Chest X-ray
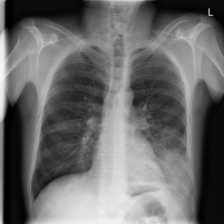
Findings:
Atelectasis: negative
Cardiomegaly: negative
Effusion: negative
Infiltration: negative
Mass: negative
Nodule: negative
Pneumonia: negative
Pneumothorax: negative
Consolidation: positive
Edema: negative
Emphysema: negative
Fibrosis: negative
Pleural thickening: negative
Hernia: negative